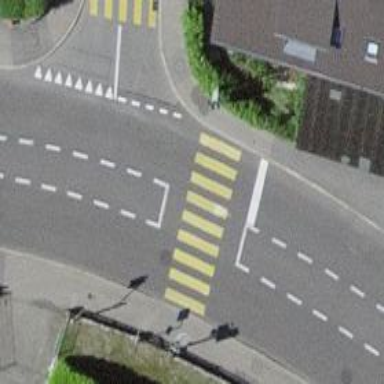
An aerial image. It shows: Road crossing with traffic signals.